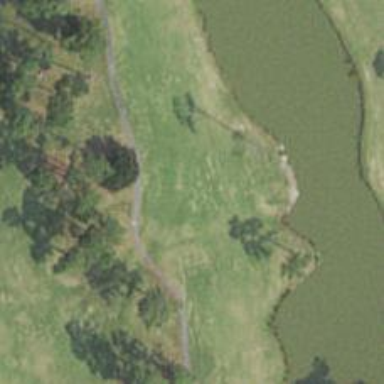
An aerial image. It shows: Golf hole.